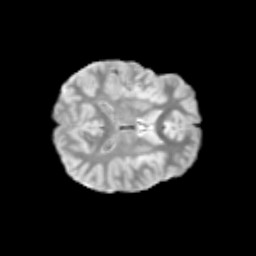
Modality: T2w
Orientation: axial
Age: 13
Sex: female
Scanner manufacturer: siemens
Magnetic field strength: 3 T
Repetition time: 3.8 s
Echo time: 0.07 s